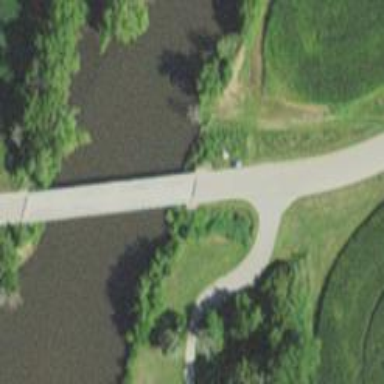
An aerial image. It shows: Unclassified road with bridge.